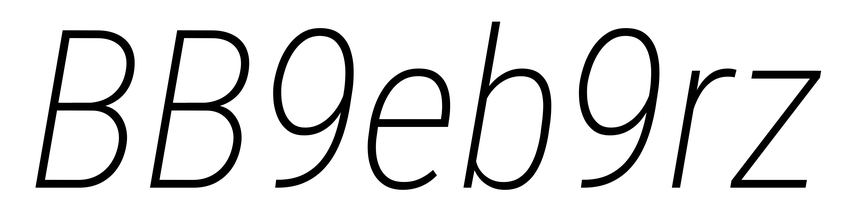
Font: Roboto-Italic_Condensed_ExtraLight_Italic